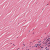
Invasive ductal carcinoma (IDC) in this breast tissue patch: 1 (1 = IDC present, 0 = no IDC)